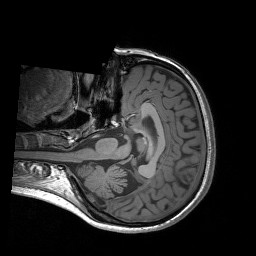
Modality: T1w
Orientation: axial
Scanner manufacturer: siemens
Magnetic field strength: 3 T